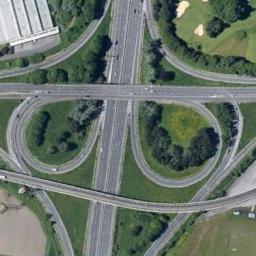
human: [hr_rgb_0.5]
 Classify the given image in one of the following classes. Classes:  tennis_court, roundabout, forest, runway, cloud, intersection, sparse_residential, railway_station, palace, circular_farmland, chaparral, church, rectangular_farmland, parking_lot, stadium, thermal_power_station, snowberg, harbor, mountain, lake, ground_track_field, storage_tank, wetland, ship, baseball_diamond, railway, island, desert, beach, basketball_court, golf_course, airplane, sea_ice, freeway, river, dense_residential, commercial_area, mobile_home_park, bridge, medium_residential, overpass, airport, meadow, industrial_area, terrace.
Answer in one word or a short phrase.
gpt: overpass